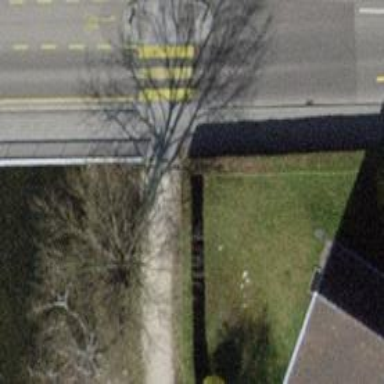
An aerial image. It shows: Double cycle barrier is in place.